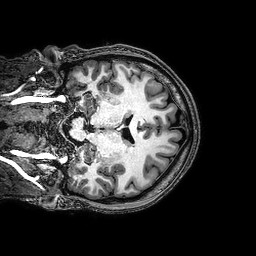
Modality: T1w
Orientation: coronal
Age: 23
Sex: male
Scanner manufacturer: philips
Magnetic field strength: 3 T
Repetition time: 0.008142 s
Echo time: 0.00372 s